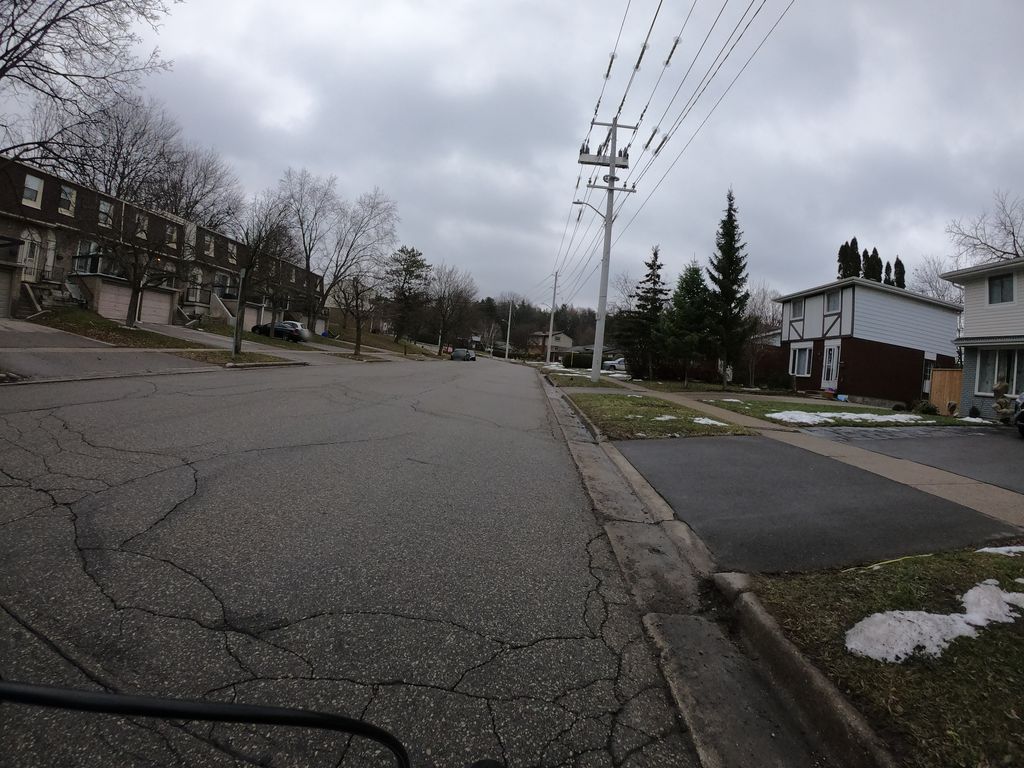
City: kitchener-waterloo